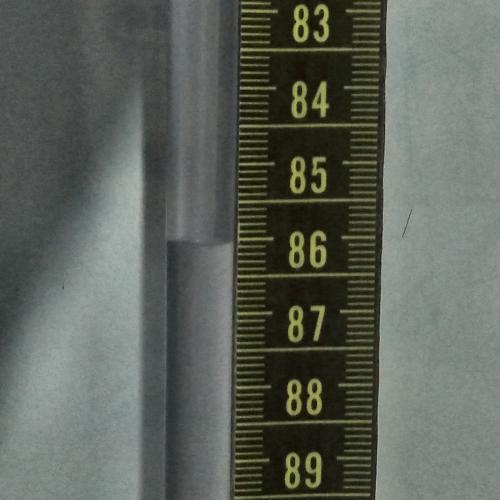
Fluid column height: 86.1 cm